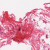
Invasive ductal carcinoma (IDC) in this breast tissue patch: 0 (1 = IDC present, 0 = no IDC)